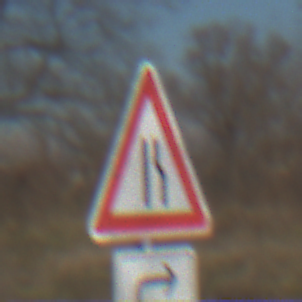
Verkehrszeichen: EinseitigVerengteFahrbahnRechts
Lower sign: RichtungsangabeDurchPfeile5
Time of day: MorningAfternoon
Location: Outdoor (Nature)
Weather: PartlyCloudy
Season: NotSpecified
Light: Natural